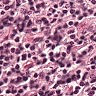
Metastatic tissue present: no